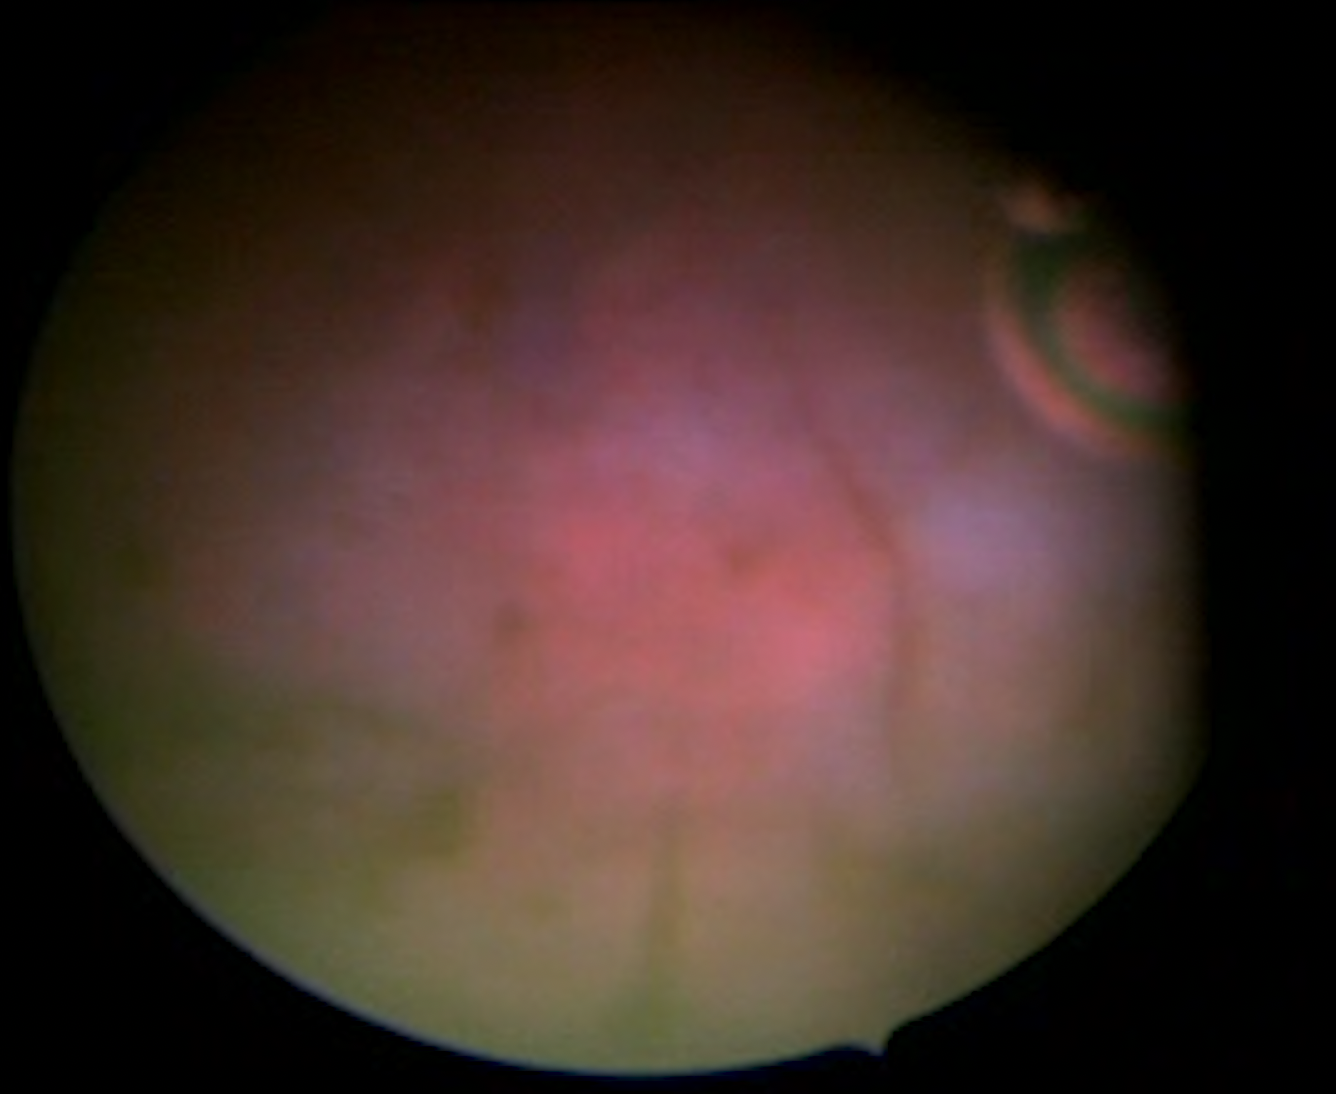
Modality: BLC
Class: Malignant
Subclass: CIS
Lesion: L1
Stage: Tis
Morphology: Non-papillary
Bladder cancer association: Yes